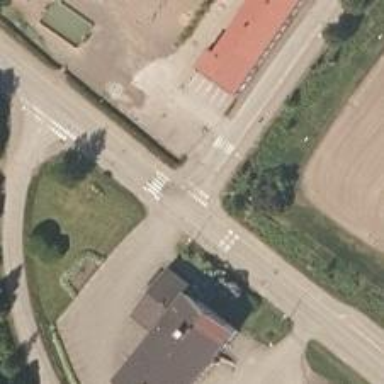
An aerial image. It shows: Crossing on the road.